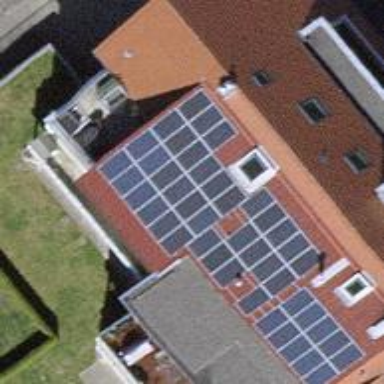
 consisting of solar photovoltaic panels."